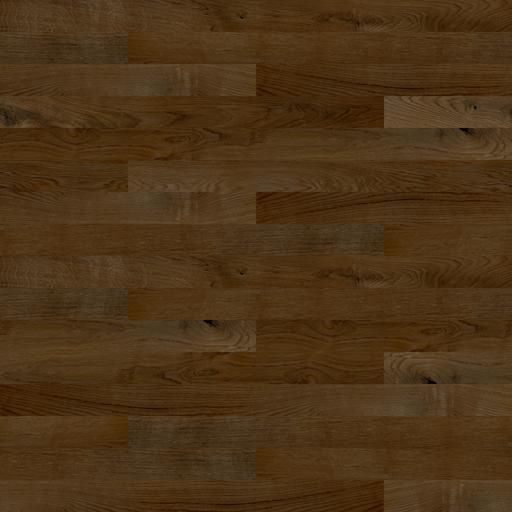
Tags: brown dark new wood wooden